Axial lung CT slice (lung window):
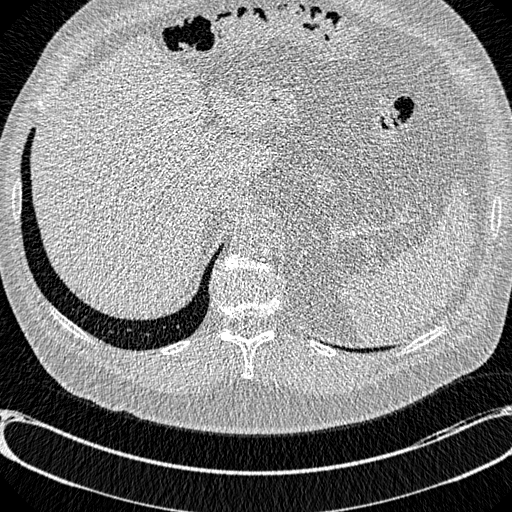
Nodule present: no